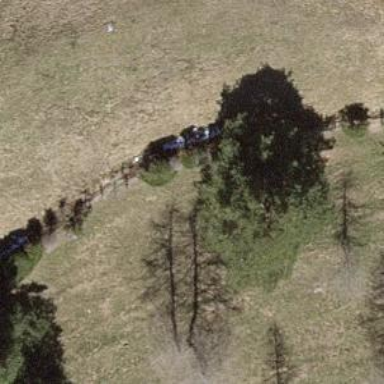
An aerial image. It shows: Hedge barrier.